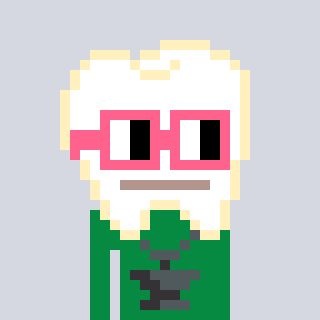
a pixel art character with square pink glasses, a tooth-shaped head and a green-colored body on a cool background